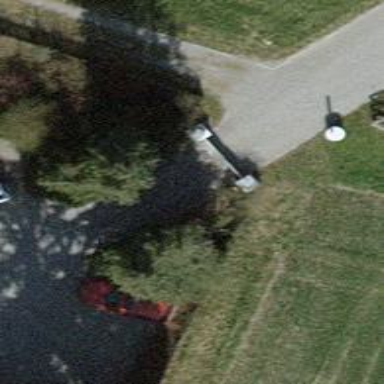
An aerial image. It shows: Gate.